Question: I have an 'input range' in a 'div' contained in an outer 'div' that is smaller than the inner 'div'. The final result is that my inner 'div' scrolls horizontally (because the outer dive has 'overflow: scroll'), and the 'input range' is its child.
To customize the range, I removed the appearance in CSS with 'appearance: none'. Now, here is what happens. When I check it in Chrome developer's tool (actually I use Brave, but I'm guessing it is the same in Chrome as I tested in Chromium, and it is the same) with the smartphone option active, 99% of the time if I try to move the range handle it moves the whole 'div' with it. Now, if I disable the smartphone option, it works just fine. Also, if I keep the smartphone option and remove the 'appearance: none' from CSS, it also works just fine, but my customizations to the range disappear. Does anyone know what is going on?
PS.: in Firefox, the 'input range' doesn't work as long as I keep the smartphone option on (no matter if I have the appearance property or not).
Here is an animated gif of what I mean:
First, I have the described above with the 'input range' with no appearance. It works fine, I can move the scrollable 'div' and move the 'input range' handle independently. Then I put the 'appearance: none' to the 'input range' (notice the formatting of the input range changes), now I can't move the 'input range' handle independently from the scrollable 'div' anymore. Finally, remove the appearance from the 'input range', and everything goes back to normal (but my customizations are gone)

Here is the code, but you can only simulate by using the developer's tool with the smartphone option active, where you can simulate the touch.
'''
<!DOCTYPE html>
<html lang="en">
<head>
<meta name="viewport" content="width=device-width, initial-scale=1, minimum-scale=1" />
<meta charset="UTF-8">
<style>
#outerframe {
height: 310px;
width: 300px;
border: 2px solid red;
padding: 8px;
margin: auto;
overflow: scroll;
}
#scrollarea {
height: 300px;
width: 400px;
border: 1px dashed green;
padding: 16px;
}
input[type=range] {
appearance: none;
background: linear-gradient(90deg, #aaa, #ccf1ff 30%, #ccf1ff 70%, #aaa);
outline: none;
opacity: 0.7;
border-radius: 4px;
height: 14px;
width: 200px;
box-shadow: 0 0 8px rgba(0, 0, 0, 0.5) inset, 0 -5px 4px rgba(0, 0, 0, 0.5) inset;
vertical-align: middle;
margin: 16px;
}
input[type=text] {
width: 50px;
}
</style>
<title>Testing range in scroll</title>
</head>
<body>
<div id="outerframe">
<div id="scrollarea">
<input type="range" id="rangescroll">
<input type="text" value="50">
</div>
</div>
<script>
scrollarea.firstElementChild.addEventListener('input', evt => {
evt.target.nextElementSibling.value = evt.target.value;
})
</script>
</body>
</html>
'''
EDIT:
FIX:
Oleg Barabanov, suggested to make the 'overflow: hidden' while moving the input handle (add a class for that on <URL> then it could work.
This is the additional code I first tried for the input range:
'''
document.querySelector('.scrollarea').firstElementChild.addEventListener("touchstart", (evt) =>
document.querySelector('.outerframe').classList.add("overflow-hidden");
evt.preventDefault();
});
'''
It didn't work here (which is surprising for me as I successfully used that in the past to stop default events). But then I remembered that when I studied JS events there was another way to prevent default events and that was to <URL>:
'''
document.querySelector('.scrollarea').firstElementChild.addEventListener("touchstart", (evt) =>
document.querySelector('.outerframe').classList.add("overflow-hidden");
return false;
});
'''
To be fair, that article mentions that 'return false' would only work for when the event is configured as an attribute like 'ontouchstart'. But I used with the 'addEventListener()' method and it also worked.
I hope it helps more people in the future.
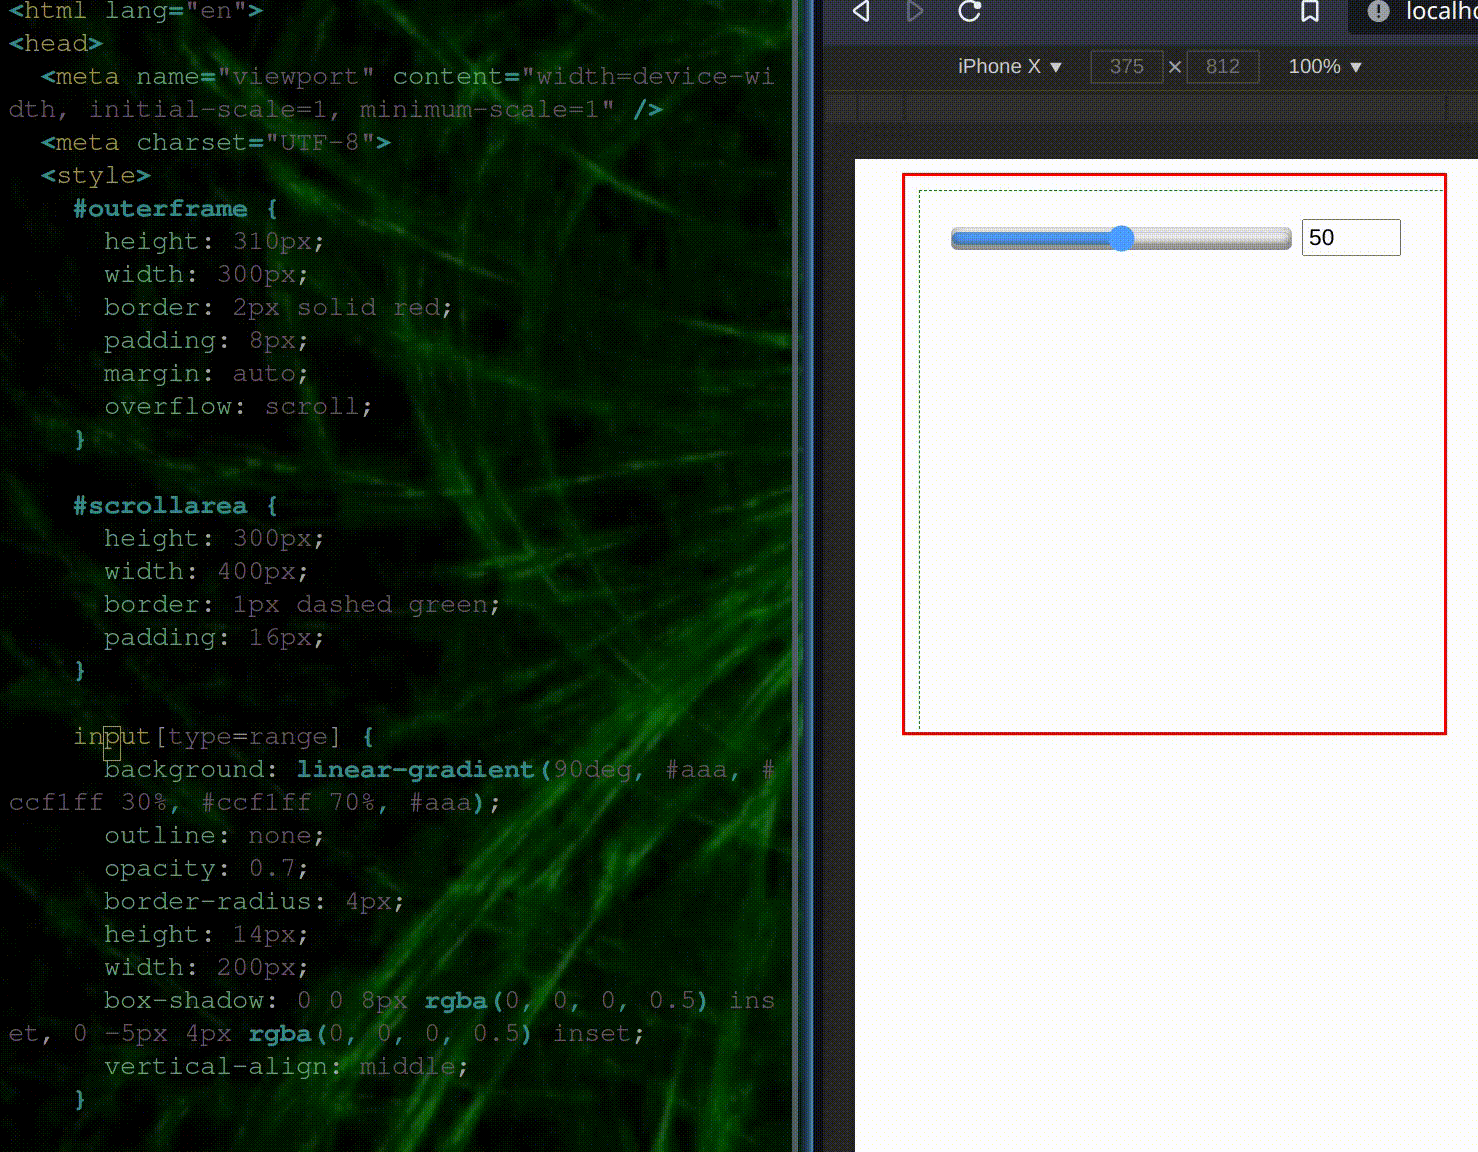
Answer: Maybe this is not the best solution, but it seems to work. Just using the 'touchstart' and 'touchend' events + css 'overflow':
'''
scrollarea.firstElementChild.addEventListener("input", (evt) => {
evt.target.nextElementSibling.value = evt.target.value;
});
scrollarea.firstElementChild.addEventListener("touchstart", (evt) => {
outerframe.classList.add("overflow-hidden");
});
scrollarea.firstElementChild.addEventListener("touchend", (evt) => {
outerframe.classList.remove("overflow-hidden");
});
'''
'''
#outerframe {
height: 310px;
width: 300px;
border: 2px solid red;
padding: 8px;
margin: auto;
overflow: scroll;
}
#scrollarea {
height: 300px;
width: 400px;
border: 1px dashed green;
padding: 16px;
}
input[type=range] {
appearance: none;
background: linear-gradient(90deg, #aaa, #ccf1ff 30%, #ccf1ff 70%, #aaa);
outline: none;
opacity: 0.7;
border-radius: 4px;
height: 14px;
width: 200px;
box-shadow: 0 0 8px rgba(0, 0, 0, 0.5) inset, 0 -5px 4px rgba(0, 0, 0, 0.5) inset;
vertical-align: middle;
margin: 16px;
}
input[type=text] {
width: 50px;
}
.overflow-hidden {
overflow: hidden !important;
}
'''
'''
<!DOCTYPE html>
<html lang="en">
<head>
<meta name="viewport" content="width=device-width, initial-scale=1, minimum-scale=1" />
<meta charset="UTF-8">
<title>Testing range in scroll</title>
</head>
<body>
<div id="outerframe">
<div id="scrollarea">
<input type="range" id="rangescroll">
<input type="text" value="50">
</div>
</div>
</body>
</html>
'''